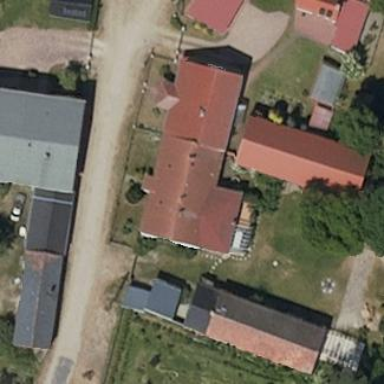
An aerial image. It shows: House with flat roof. It consists of multiple building parts.